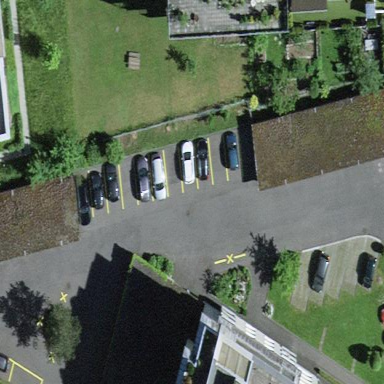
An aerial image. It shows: Street side parking area.